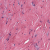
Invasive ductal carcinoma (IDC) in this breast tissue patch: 0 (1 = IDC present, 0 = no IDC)